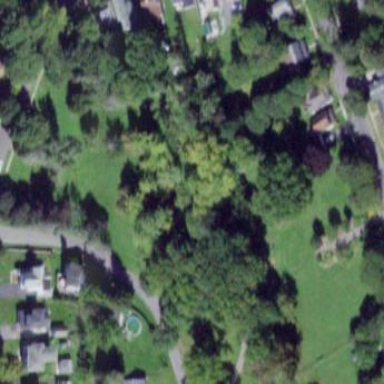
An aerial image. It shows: Park.